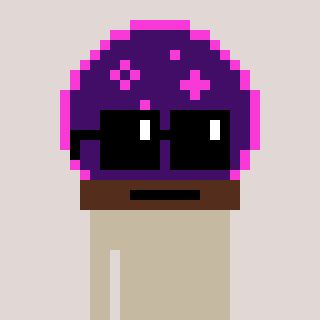
a pixel art character with square black sunglasses, a crystalball-shaped head and a foggrey-colored body on a warm background